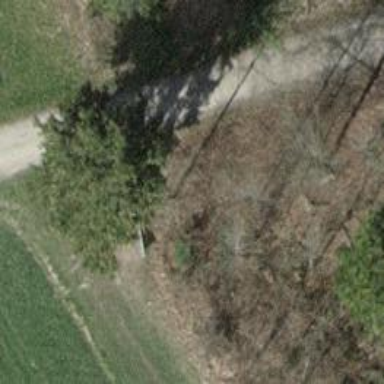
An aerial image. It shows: Brown bench.